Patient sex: M
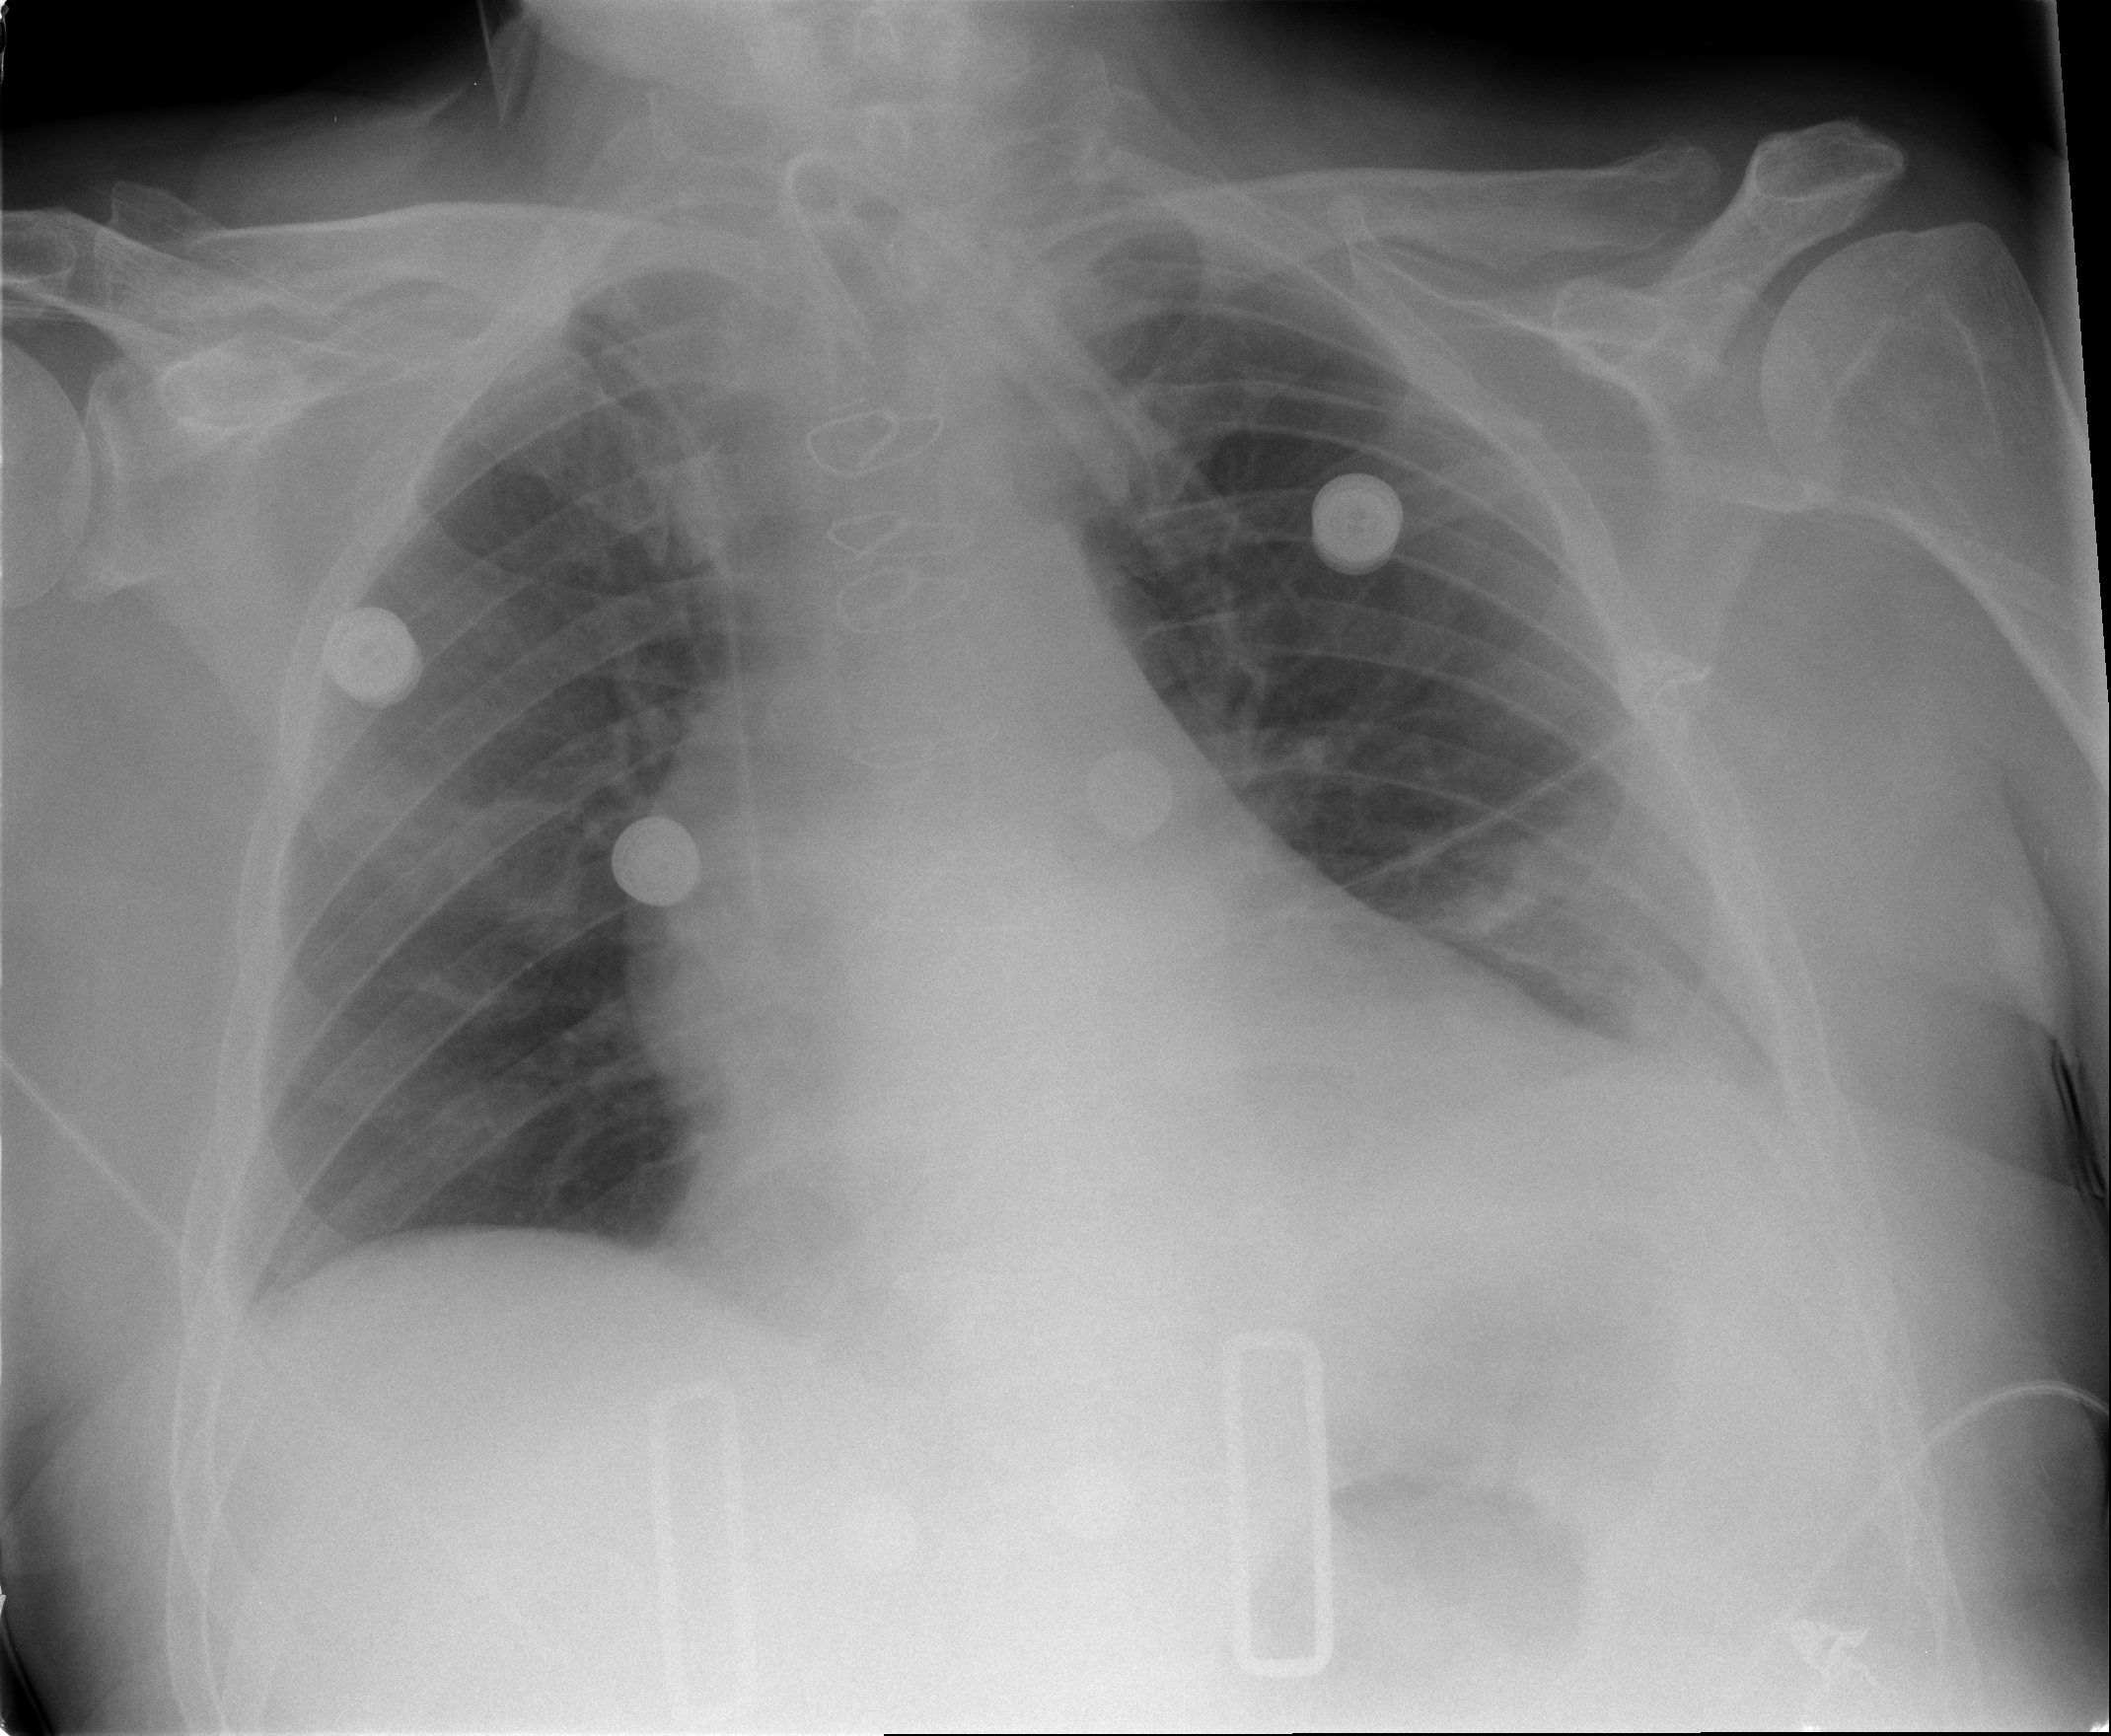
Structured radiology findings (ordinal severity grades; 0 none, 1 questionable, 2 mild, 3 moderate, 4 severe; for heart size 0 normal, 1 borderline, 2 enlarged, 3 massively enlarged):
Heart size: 0
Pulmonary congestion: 0
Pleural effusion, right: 1
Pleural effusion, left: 2
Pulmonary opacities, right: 0
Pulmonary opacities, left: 0
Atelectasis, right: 2
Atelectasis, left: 2